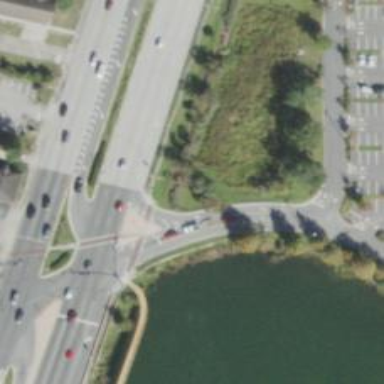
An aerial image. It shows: Marked crossing on footway.